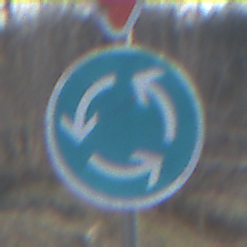
Verkehrszeichen: Kreisverkehr
Zusatzzeichen oben: VorfahrtGewaehren
Umgebung: Outdoor, Suburban
Tageszeit: SunriseSunset
Wetter: PartlyCloudy
Licht: Natural
Jahreszeit: Winter
Kontrast: MediumContrast